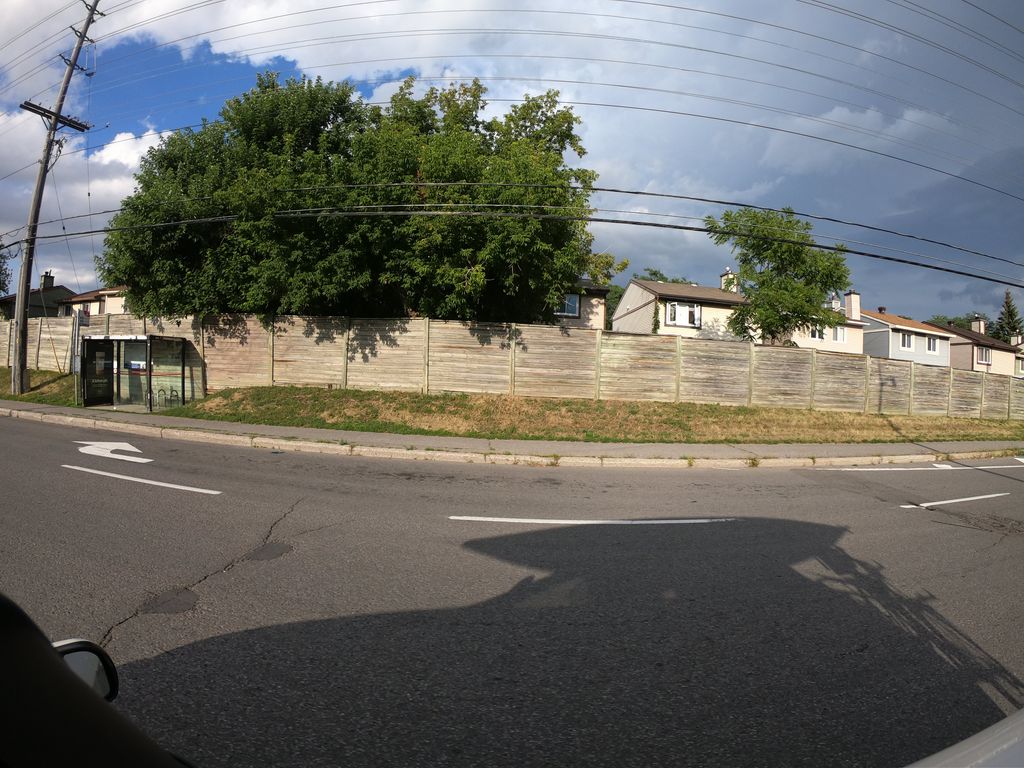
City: ottawa-gatineau